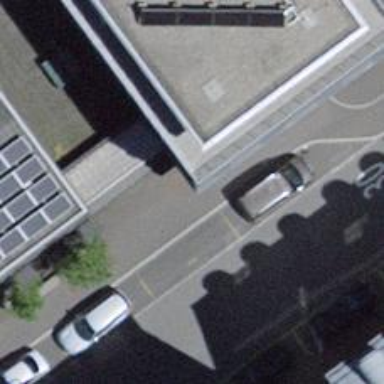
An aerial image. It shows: Parking entrance.